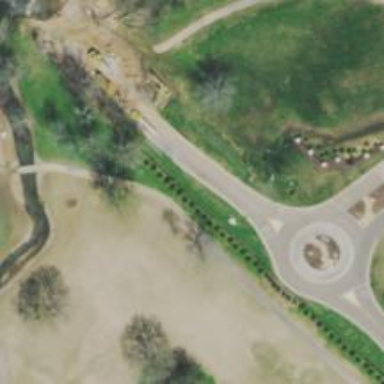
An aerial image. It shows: Golf path with asphalt surface.